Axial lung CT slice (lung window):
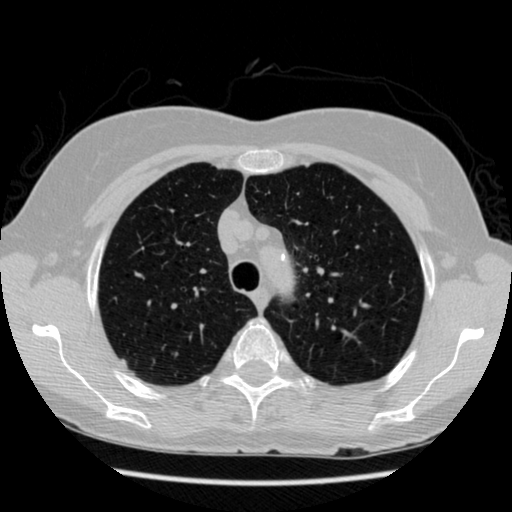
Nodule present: no